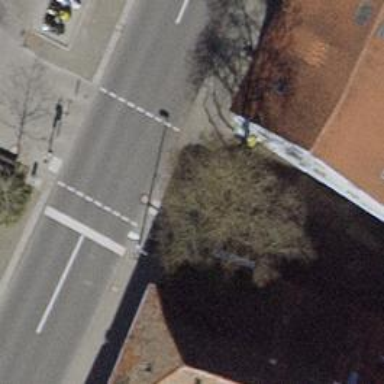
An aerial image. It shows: Road crossing with traffic signals.